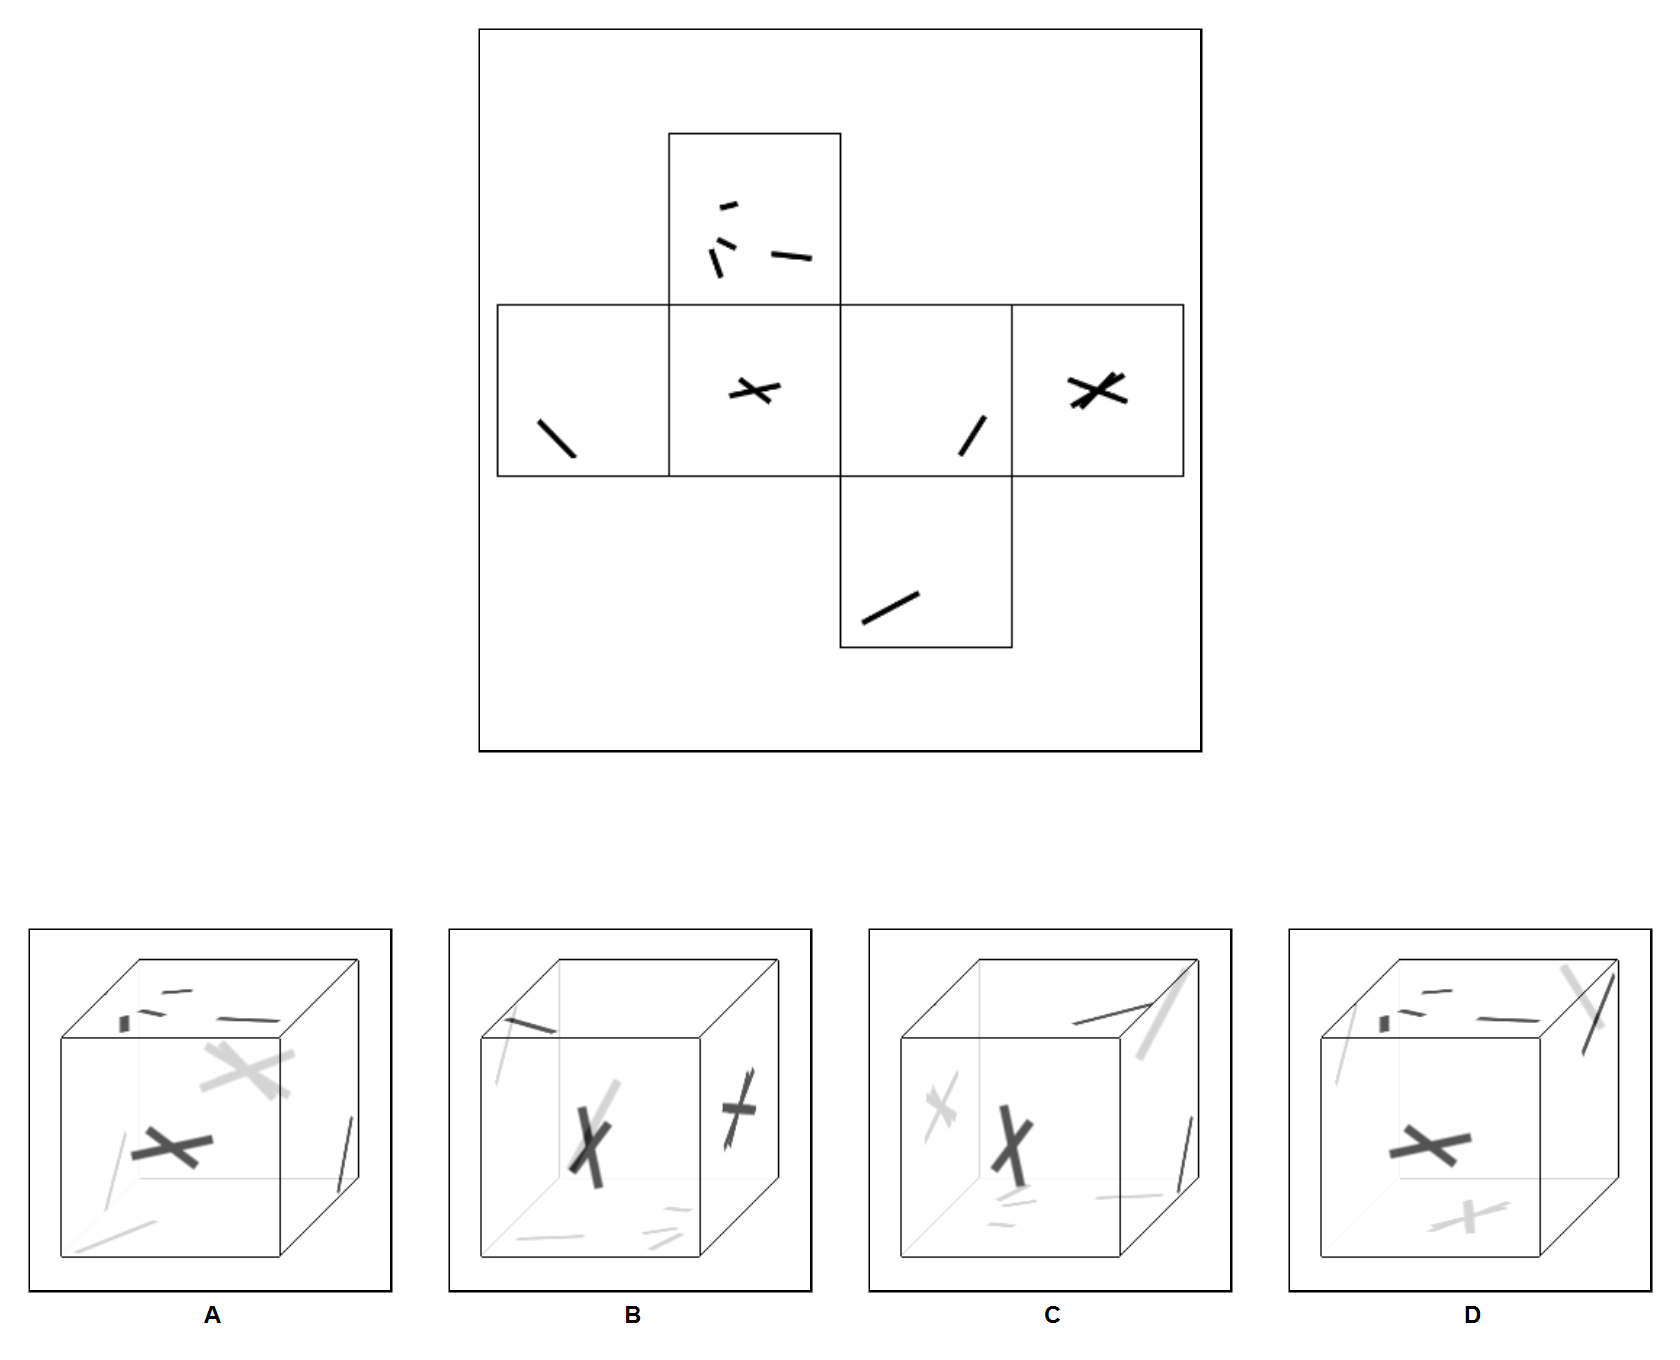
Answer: A